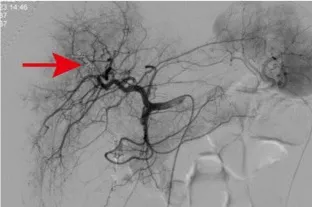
(D) After embolization of pseudoaneurysms with Microcoils and embolic particles, the contrast extravasation disappeared.
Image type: radiology (ct)